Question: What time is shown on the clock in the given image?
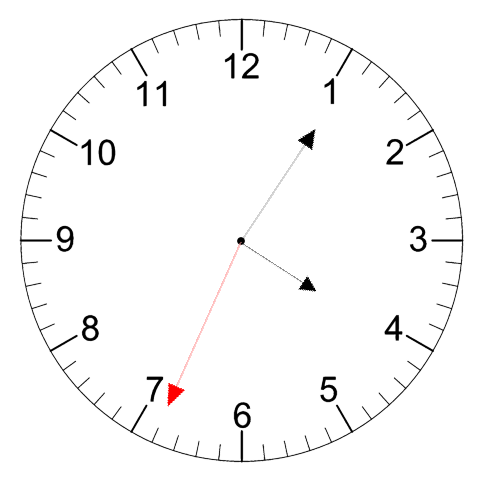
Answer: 04:05:34